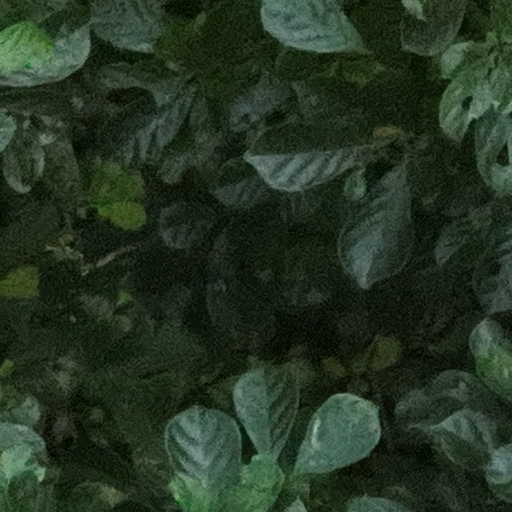
Species: Terminalia amazonia
GBIF accepted scientific name: Terminalia amazonica
Crown area (m\u00b2): 297.512